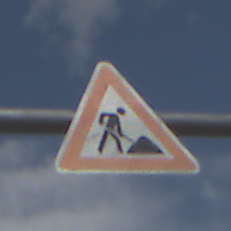
Verkehrszeichen: Arbeitsstelle
Umgebung: Outdoor, Nature
Tageszeit: Midday
Wetter: PartlyCloudy
Licht: Natural
Jahreszeit: NotSpecified
Kontrast: HighContrast